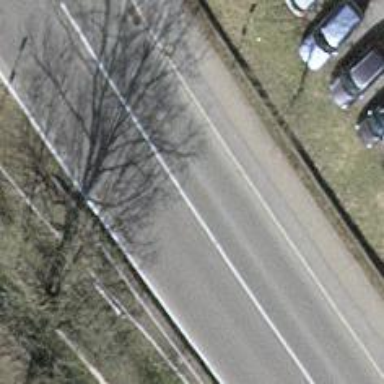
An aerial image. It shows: Primary road with asphalt surface.